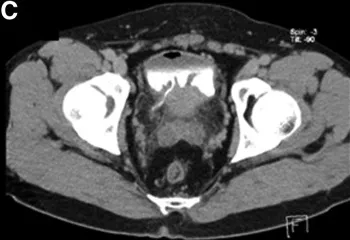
CT urogram delayed phase. (D) Bladder tumor at trigone.
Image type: radiology (ct)